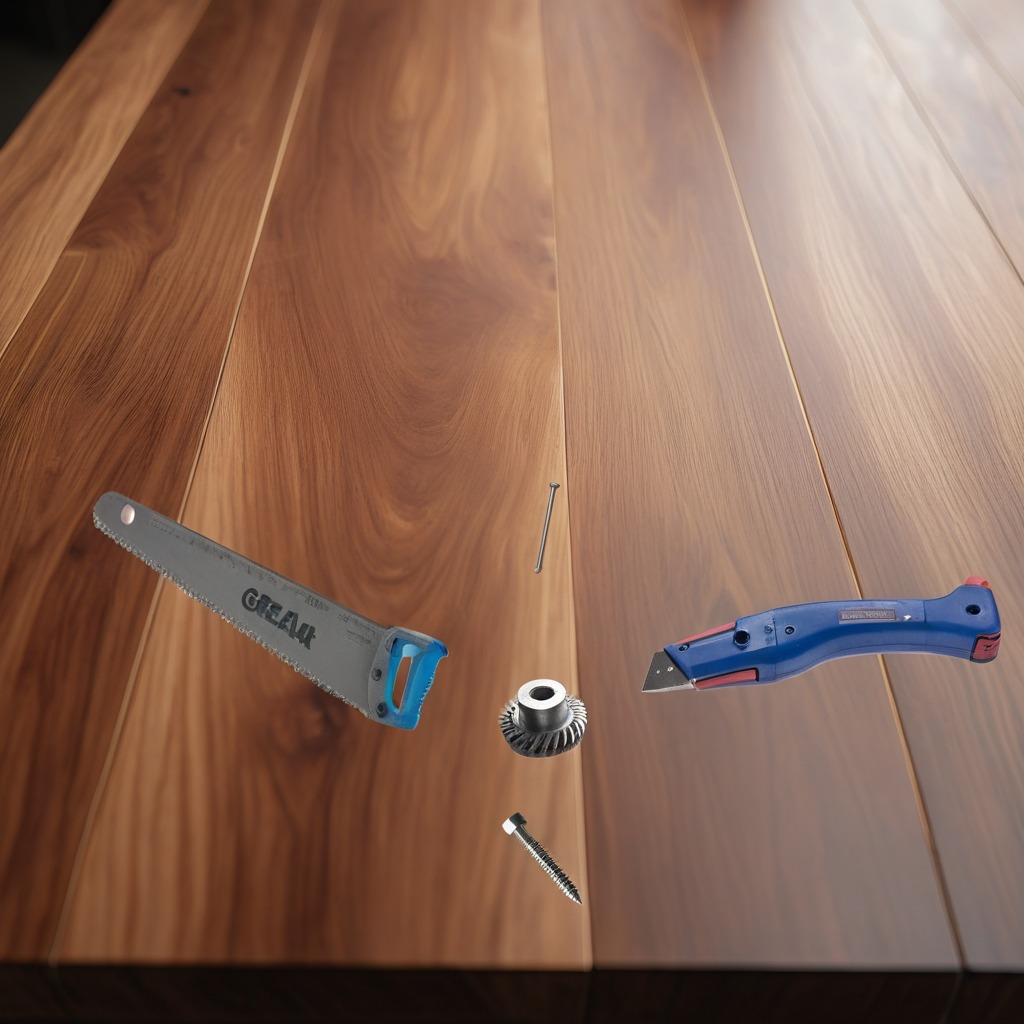
A steel gear with teeth, a utility knife, a metal machine screw, an iron nail, and a handheld metal saw are lying on a wooden table in a carpentry studio.